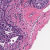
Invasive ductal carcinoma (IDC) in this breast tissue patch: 0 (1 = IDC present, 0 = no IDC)